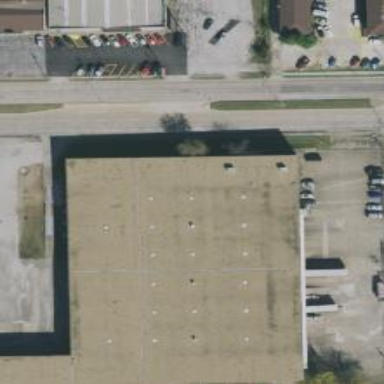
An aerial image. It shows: Warehouse.